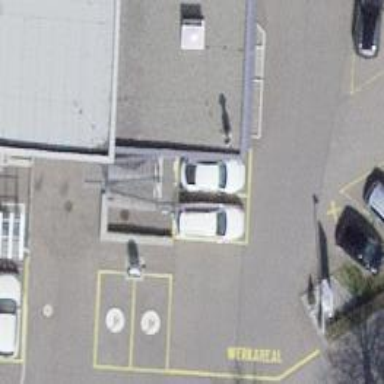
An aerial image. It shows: Charging station.